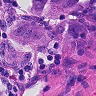
Metastatic tissue present: yes